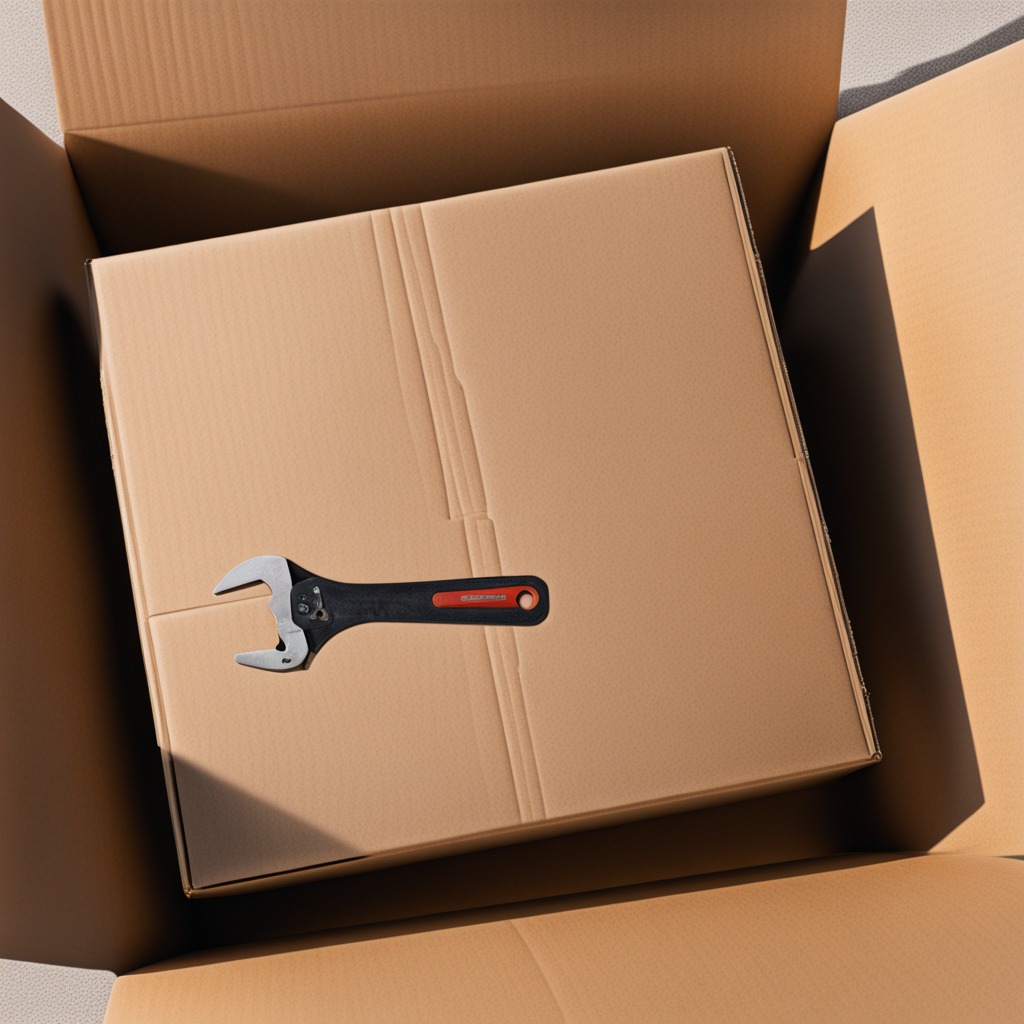
An wrench lies on the cardboard box surface.